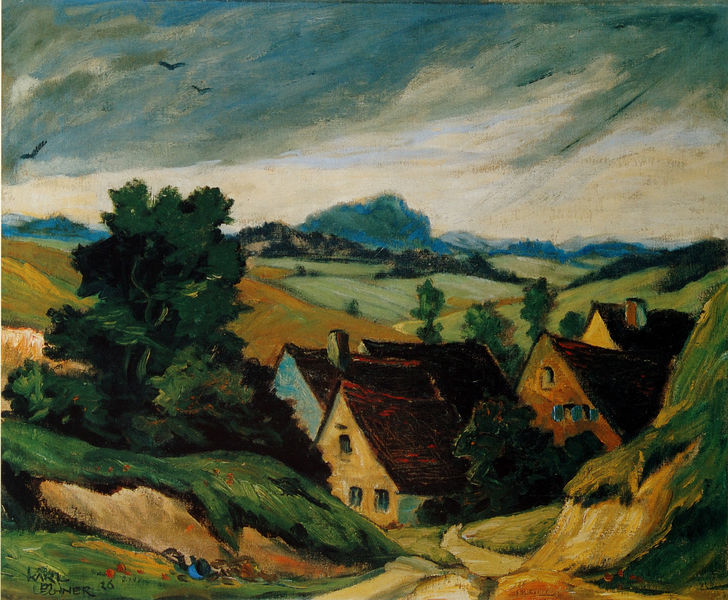
Titel: Schwäbische Landschaft
Künstler: Karl Max Lechner
Standort: München
Institution: Städtische Galerie im Lenbachhaus
Schlagwörter: baum, blau, dunkel, himmel, vogel, wolken, bäume, gelb, grün, landschaft, sand, braun, fenster, orange, schwarz, strasse, weiss, dach, haus, rot, weg, wolke, fünf, signatur, öl, erde, felder, häuser, hügel, vögel, pfad, wiesen, kamin, kamine, hellbraun, dorf, dächer, schornsteine, naiv, unwetter, regen, tanne, hügelig, karl, eimer, lechner